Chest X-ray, PA view. Patient: 35 years old, sex F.
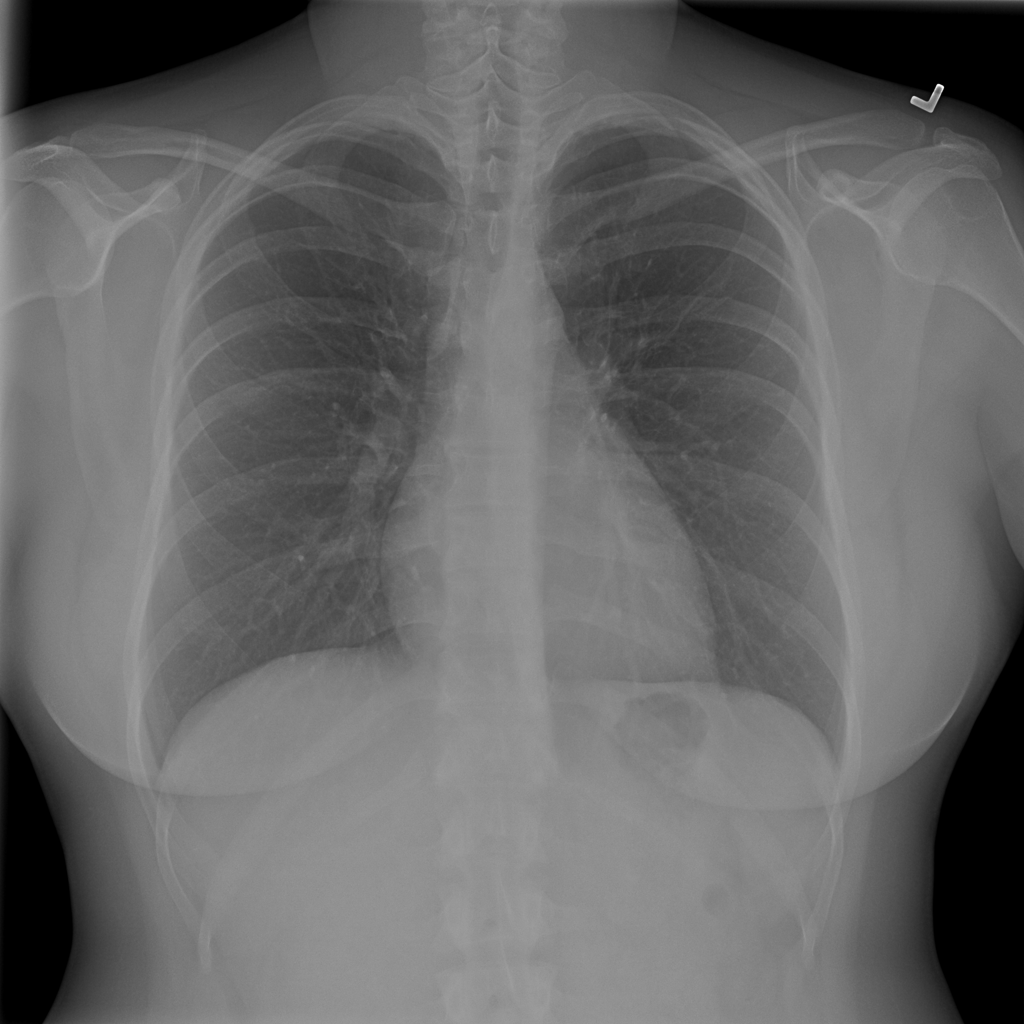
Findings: No Finding